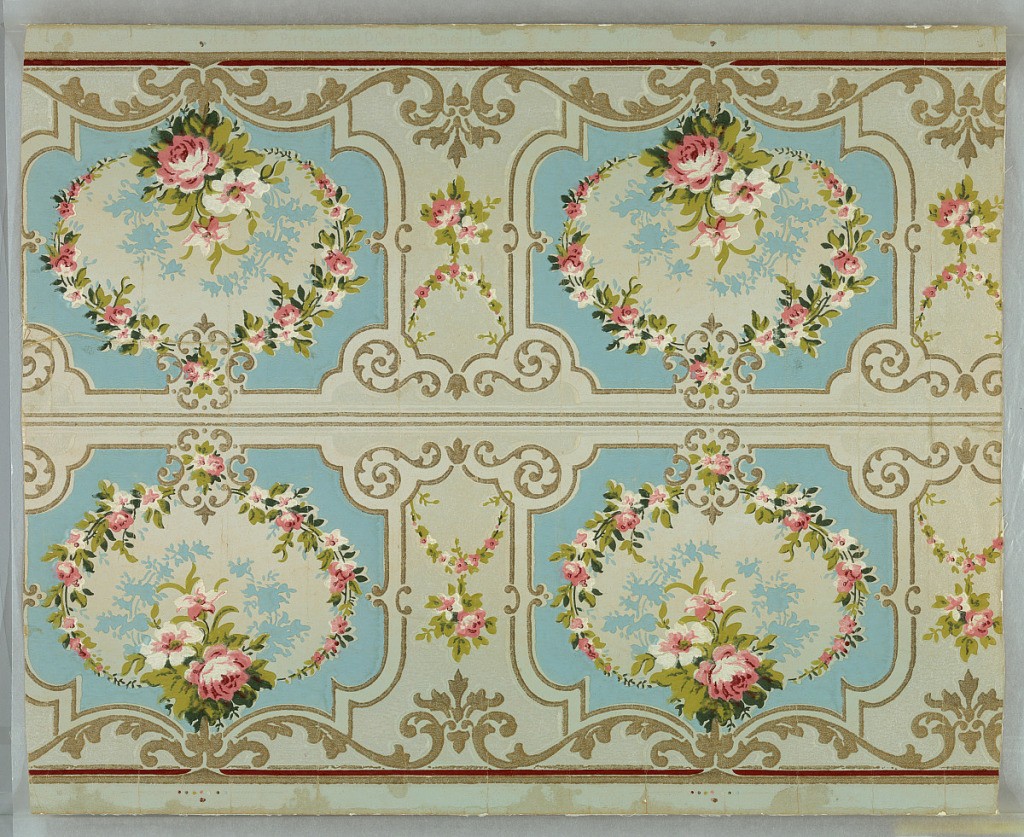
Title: Border
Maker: Pittsburg W.P. Co., 1896 – 1915
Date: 1890–95
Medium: Machine-printed
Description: Oval with rose cluster and rose sprays framed in approximately horizontal rectangle with scroll outline is major motif. This repeats horizontally with vertical scroll motif intervening. To be cut along center. Printed in eight colors on pale blue ground.